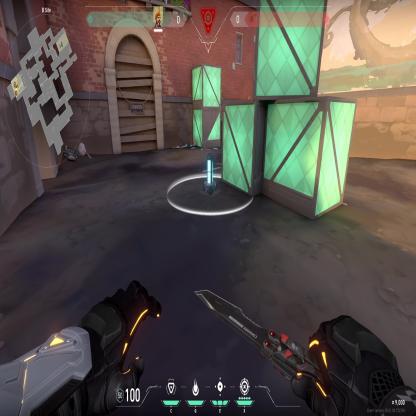
Label: planted spike